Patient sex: M
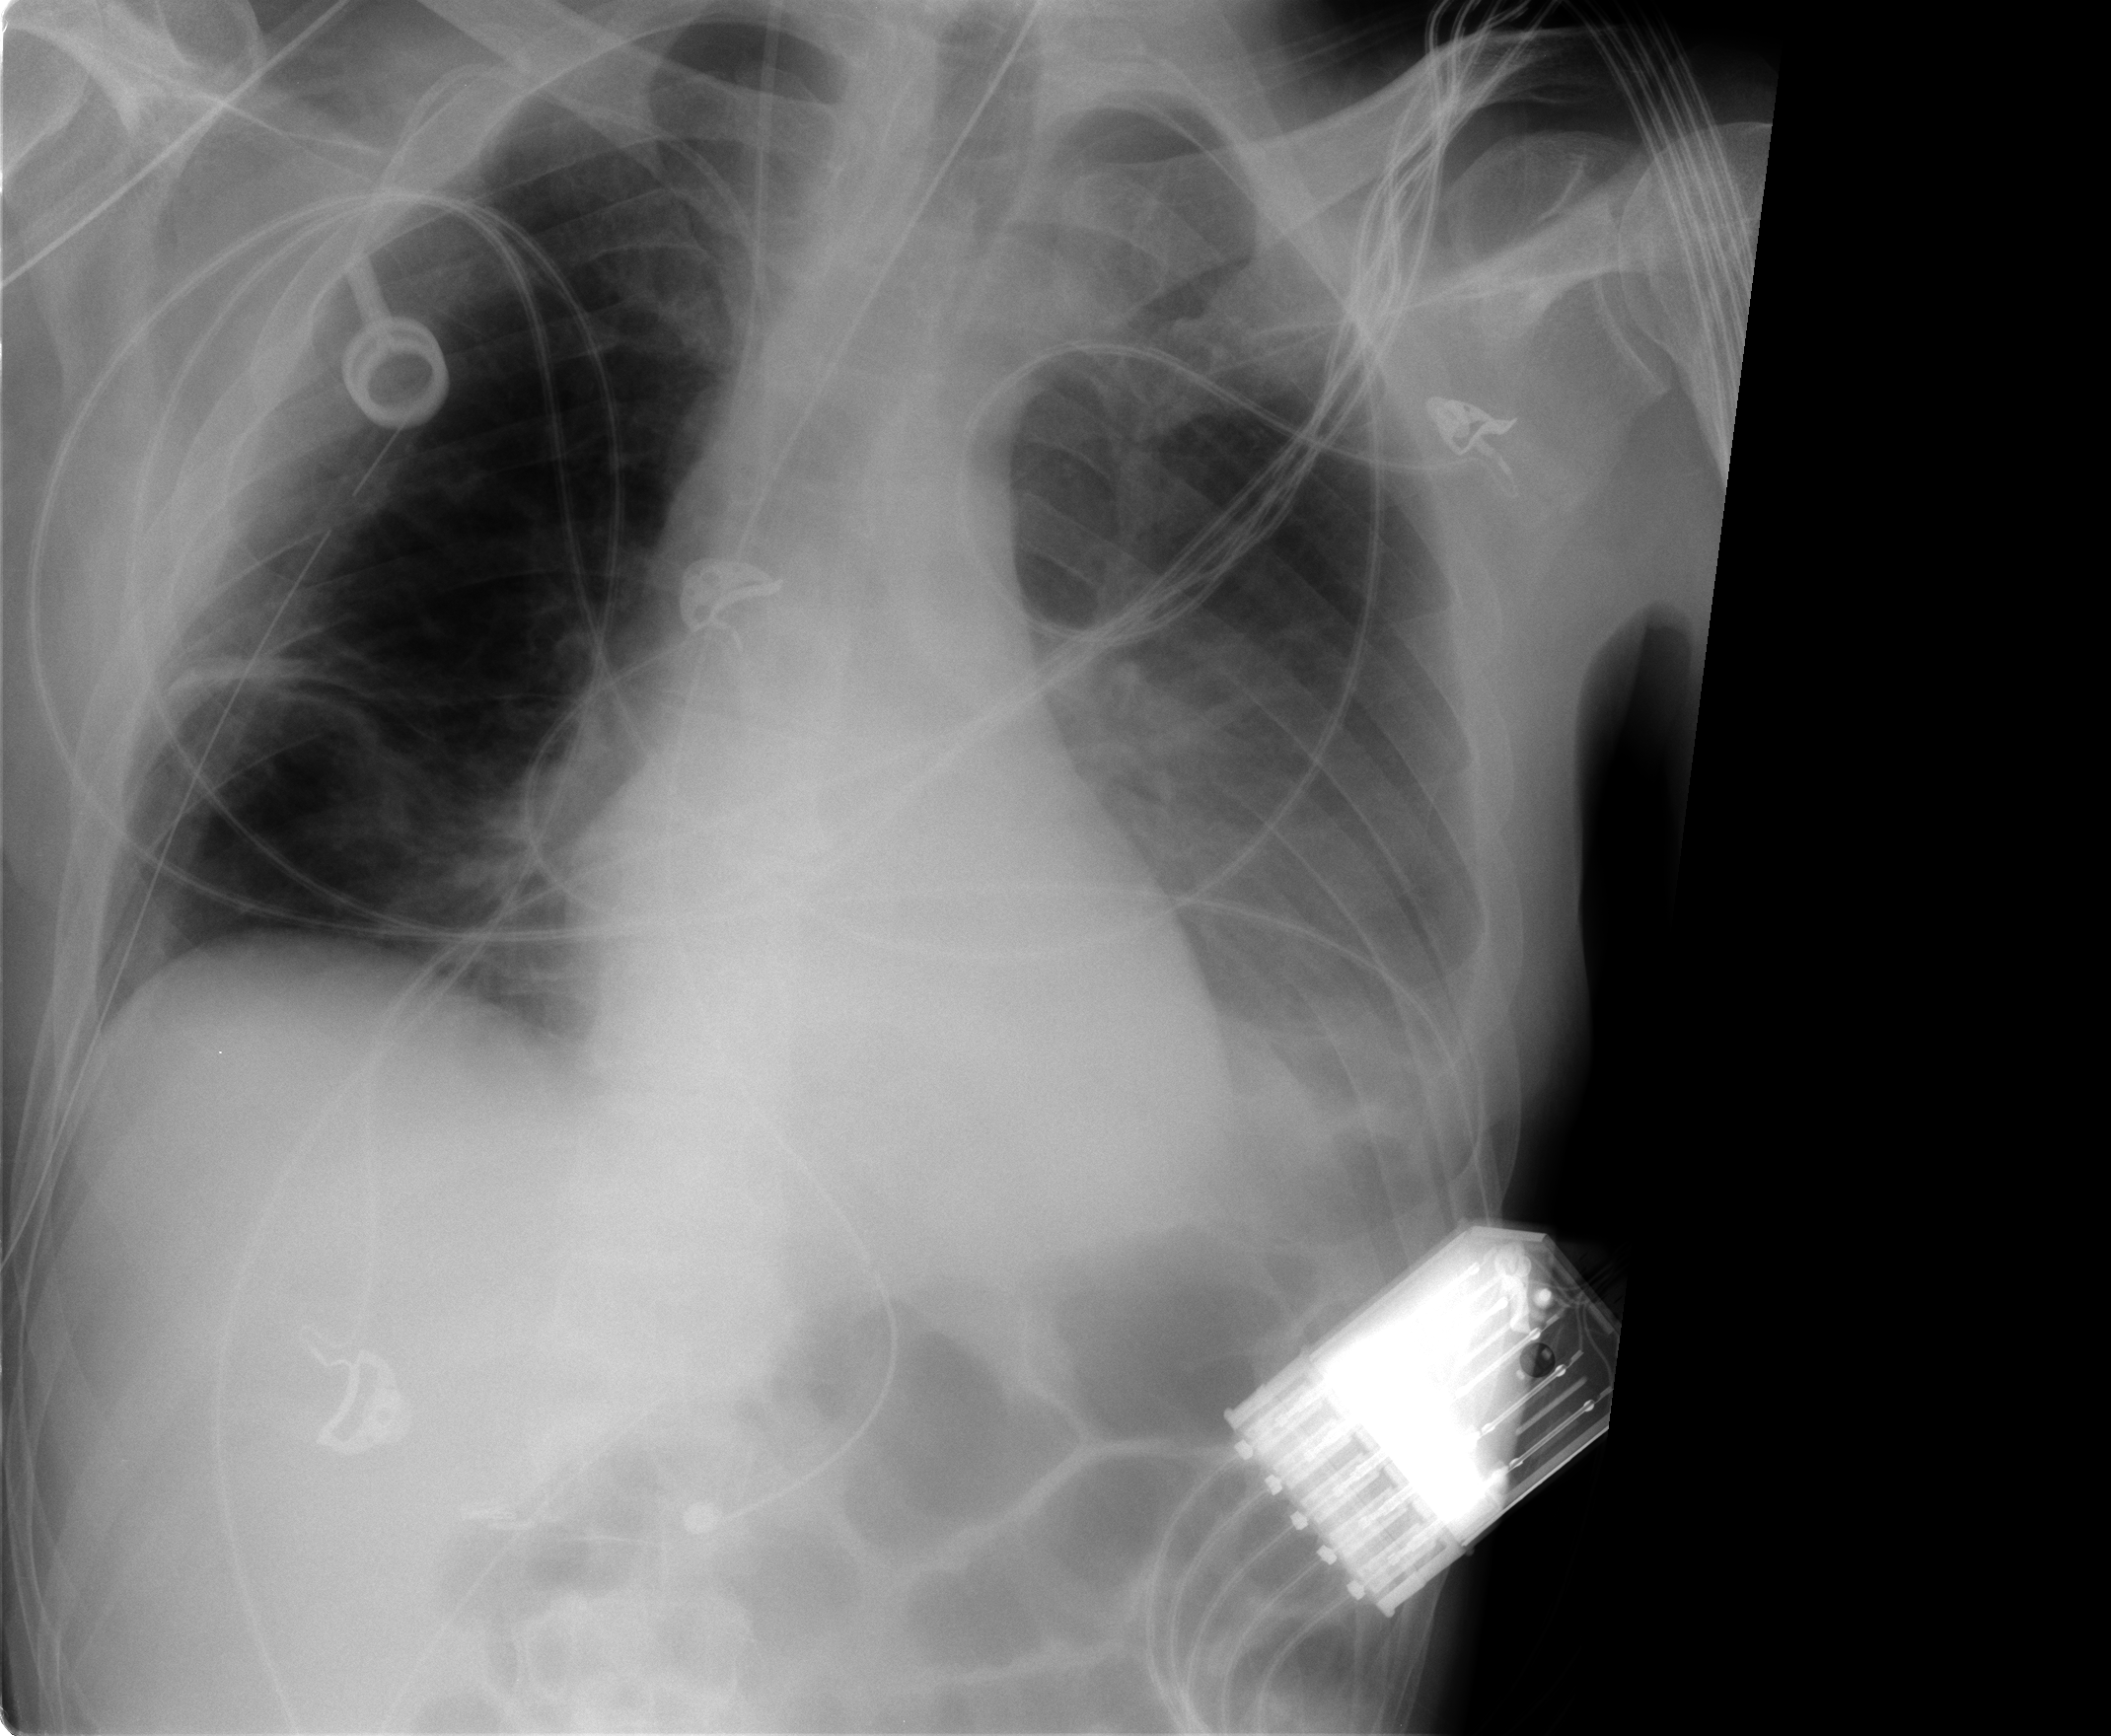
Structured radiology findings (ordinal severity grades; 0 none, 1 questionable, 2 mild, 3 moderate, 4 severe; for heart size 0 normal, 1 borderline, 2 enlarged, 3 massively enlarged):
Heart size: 0
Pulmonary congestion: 0
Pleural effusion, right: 0
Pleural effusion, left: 2
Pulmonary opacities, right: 0
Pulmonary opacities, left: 0
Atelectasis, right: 2
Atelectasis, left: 2